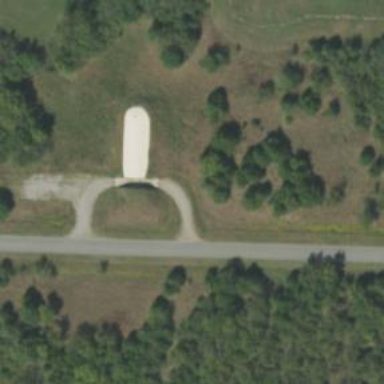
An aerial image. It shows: Military bunker for protection and defense.